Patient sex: M
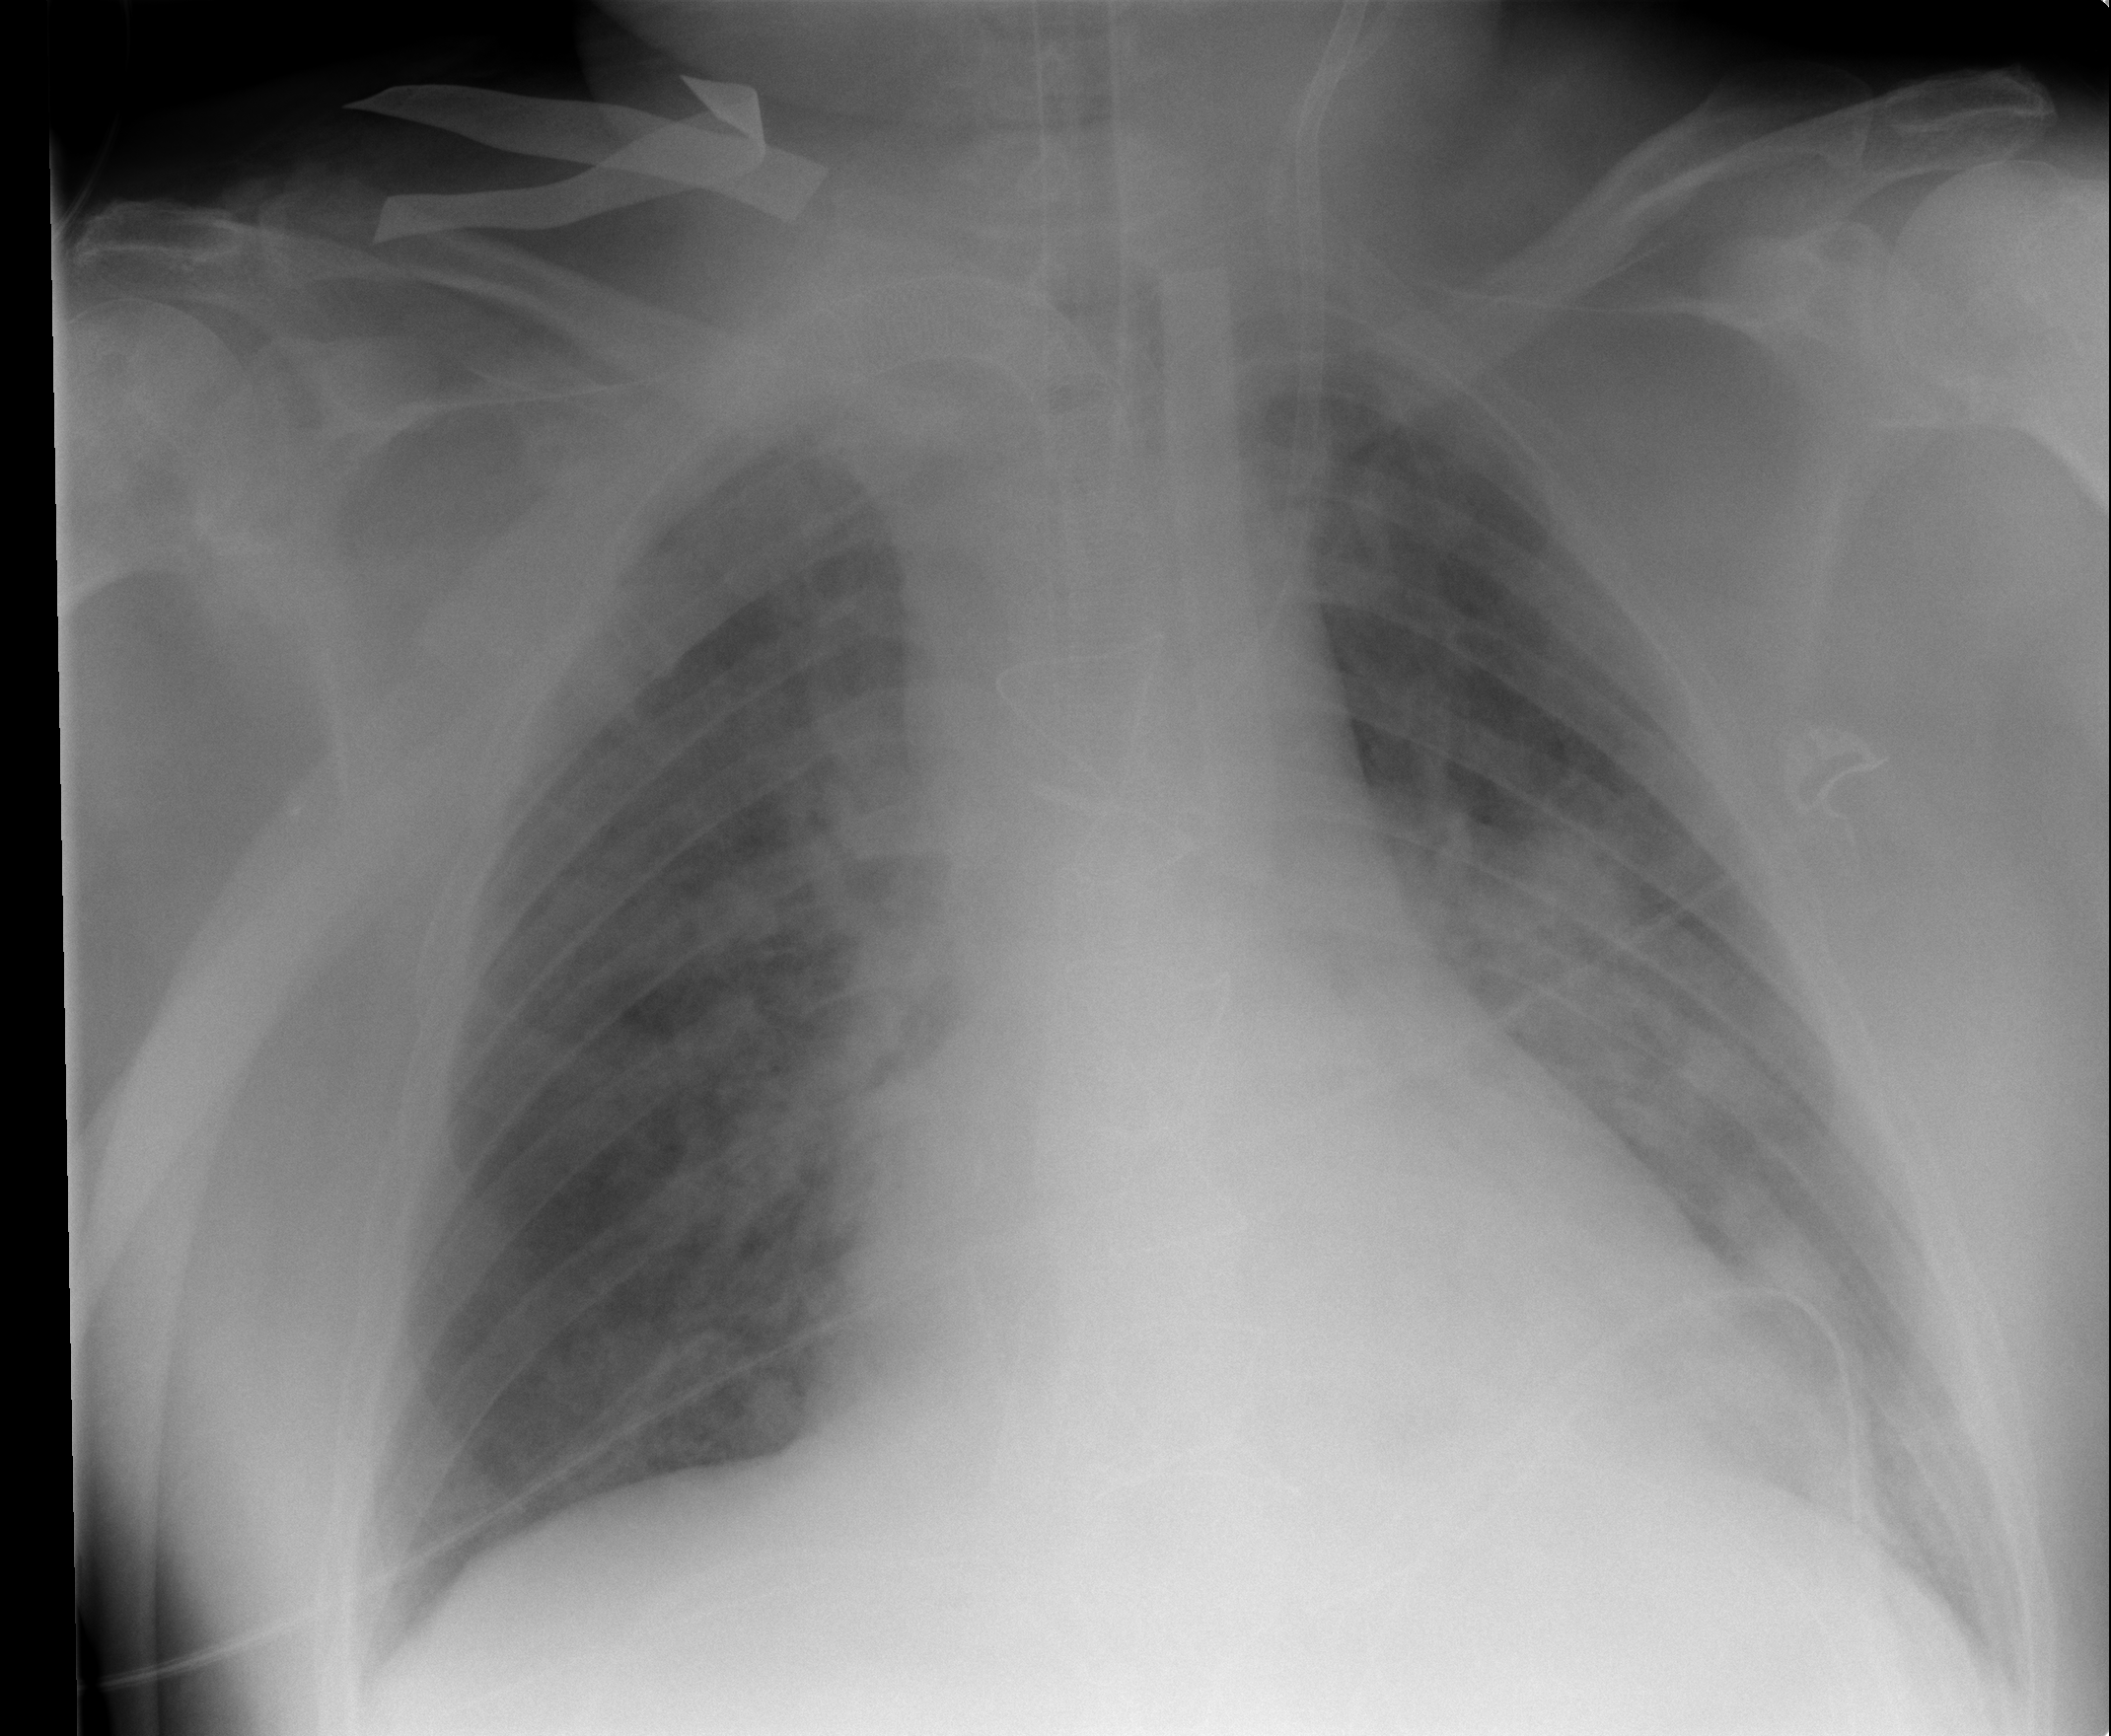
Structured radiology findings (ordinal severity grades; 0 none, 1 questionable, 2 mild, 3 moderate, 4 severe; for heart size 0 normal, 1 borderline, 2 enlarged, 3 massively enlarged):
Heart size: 2
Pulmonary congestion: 3
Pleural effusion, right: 0
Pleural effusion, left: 0
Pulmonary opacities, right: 2
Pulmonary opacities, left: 3
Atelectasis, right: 0
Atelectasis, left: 2